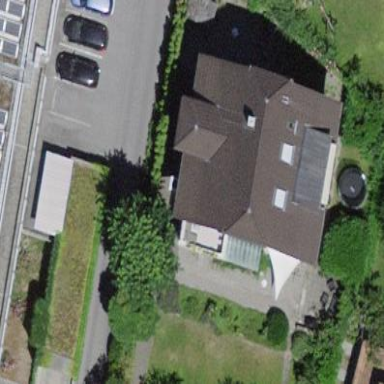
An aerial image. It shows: Hipped-roof building with apartments.